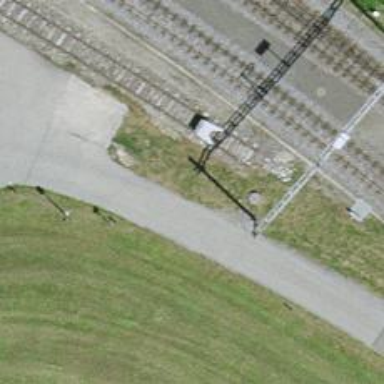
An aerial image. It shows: Railway buffer stop.